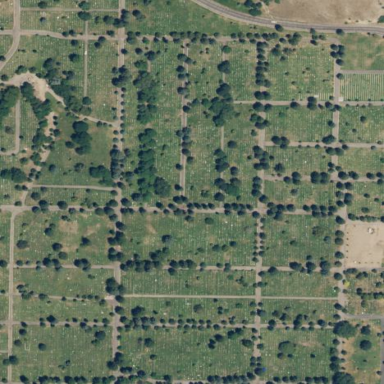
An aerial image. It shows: Cemetery.